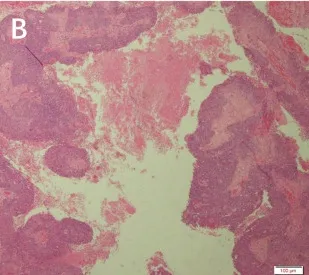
Patient was diagnosed with PSCC. H&E staining results at. 10x.
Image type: pathology (h&e)